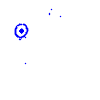
Particle: pion